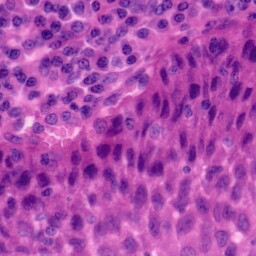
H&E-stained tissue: Tonsil